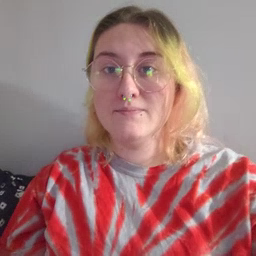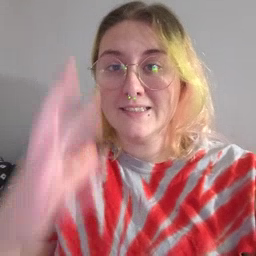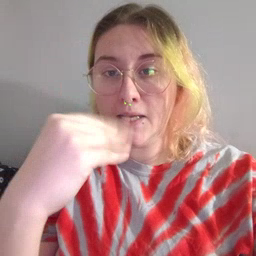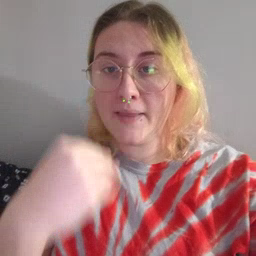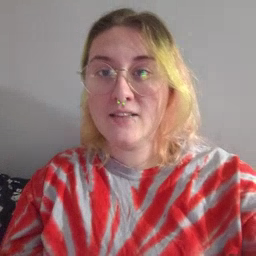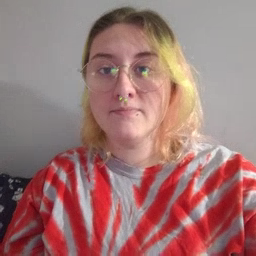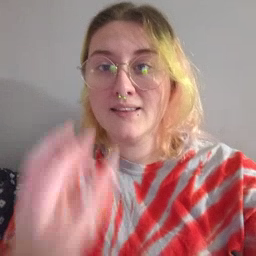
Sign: sleepy